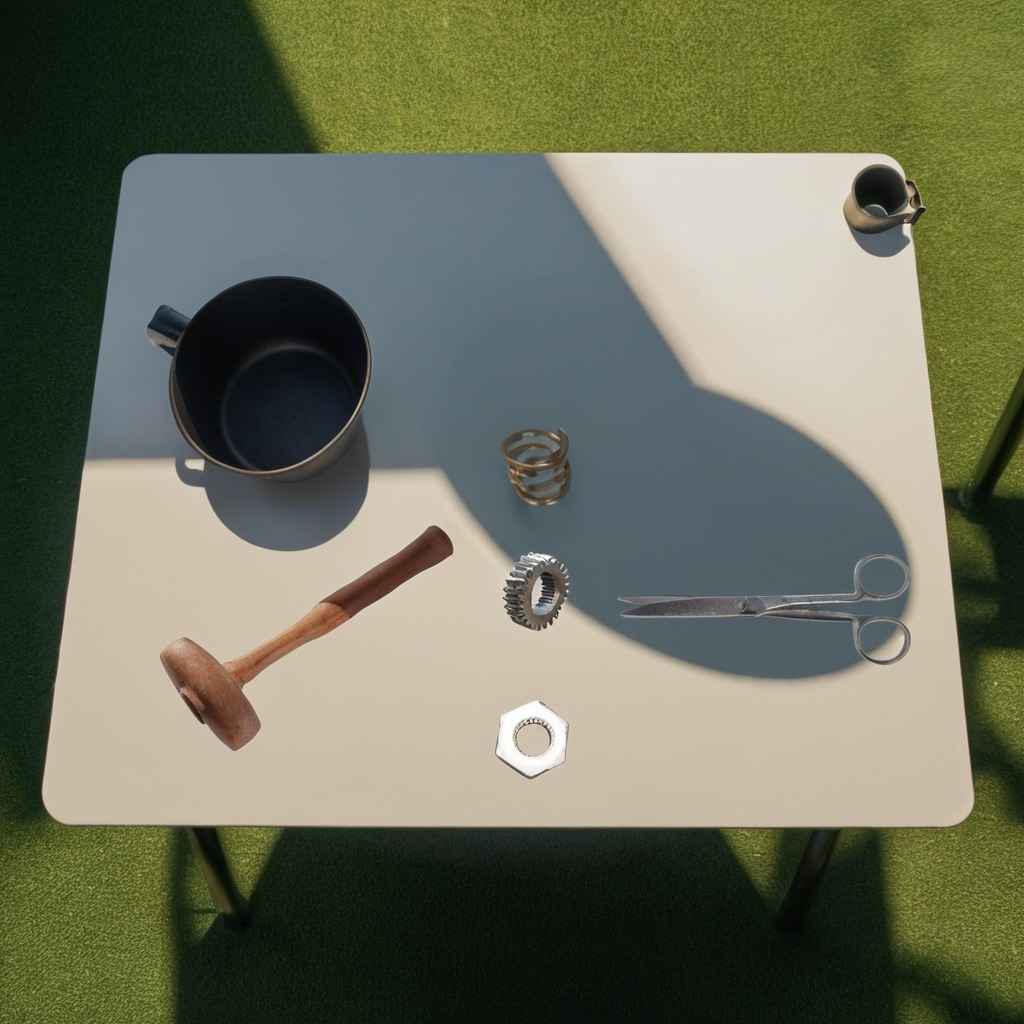
A steel gear with teeth, a hammer, a coiled metal spring, a metal nut, and a pair of scissors are lying on the textured surface of a utility table.